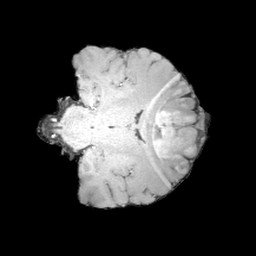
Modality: MP2RAGE
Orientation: coronal